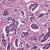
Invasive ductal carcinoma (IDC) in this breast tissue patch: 1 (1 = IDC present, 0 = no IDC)